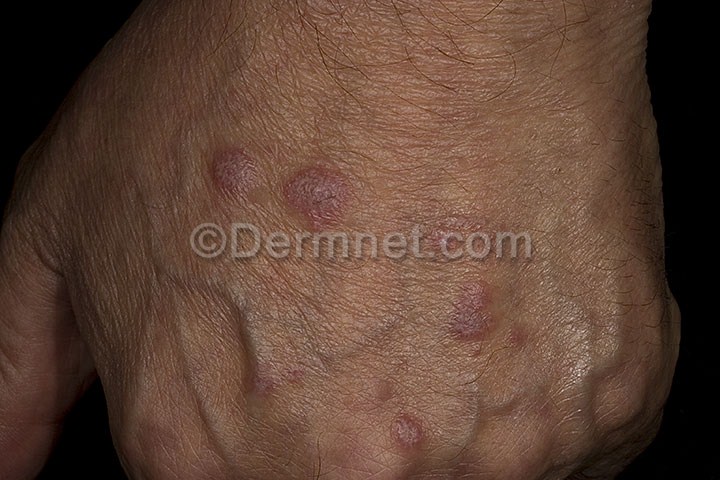
Disease: Nail Fungus and other Nail Disease